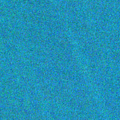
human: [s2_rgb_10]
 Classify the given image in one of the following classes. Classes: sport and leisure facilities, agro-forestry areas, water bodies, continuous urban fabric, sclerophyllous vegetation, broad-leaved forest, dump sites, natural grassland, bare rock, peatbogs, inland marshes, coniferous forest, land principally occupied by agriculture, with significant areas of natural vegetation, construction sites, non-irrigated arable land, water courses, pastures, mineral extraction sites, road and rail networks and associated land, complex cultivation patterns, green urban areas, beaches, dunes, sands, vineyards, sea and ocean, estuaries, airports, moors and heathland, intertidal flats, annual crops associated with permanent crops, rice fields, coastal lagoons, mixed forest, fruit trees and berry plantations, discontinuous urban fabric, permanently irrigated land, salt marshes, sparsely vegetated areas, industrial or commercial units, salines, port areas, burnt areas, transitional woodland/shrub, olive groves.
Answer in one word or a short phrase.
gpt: sea and ocean